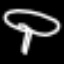
Label: mushroom